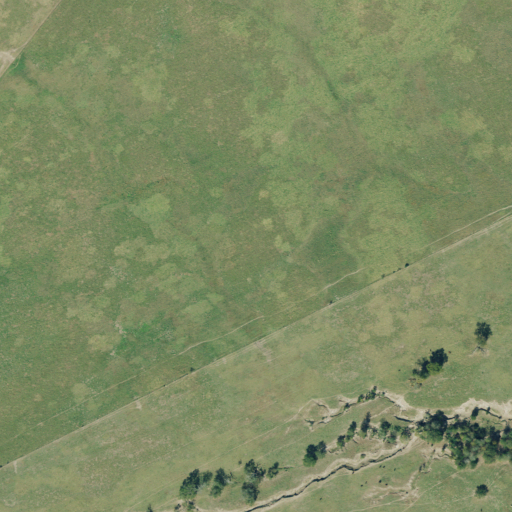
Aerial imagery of plain(s) in Texas named Goose Prairie containing only pasture